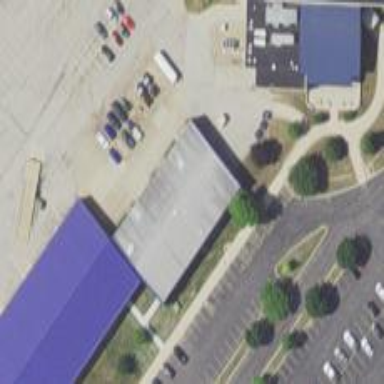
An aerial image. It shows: Commercial building.